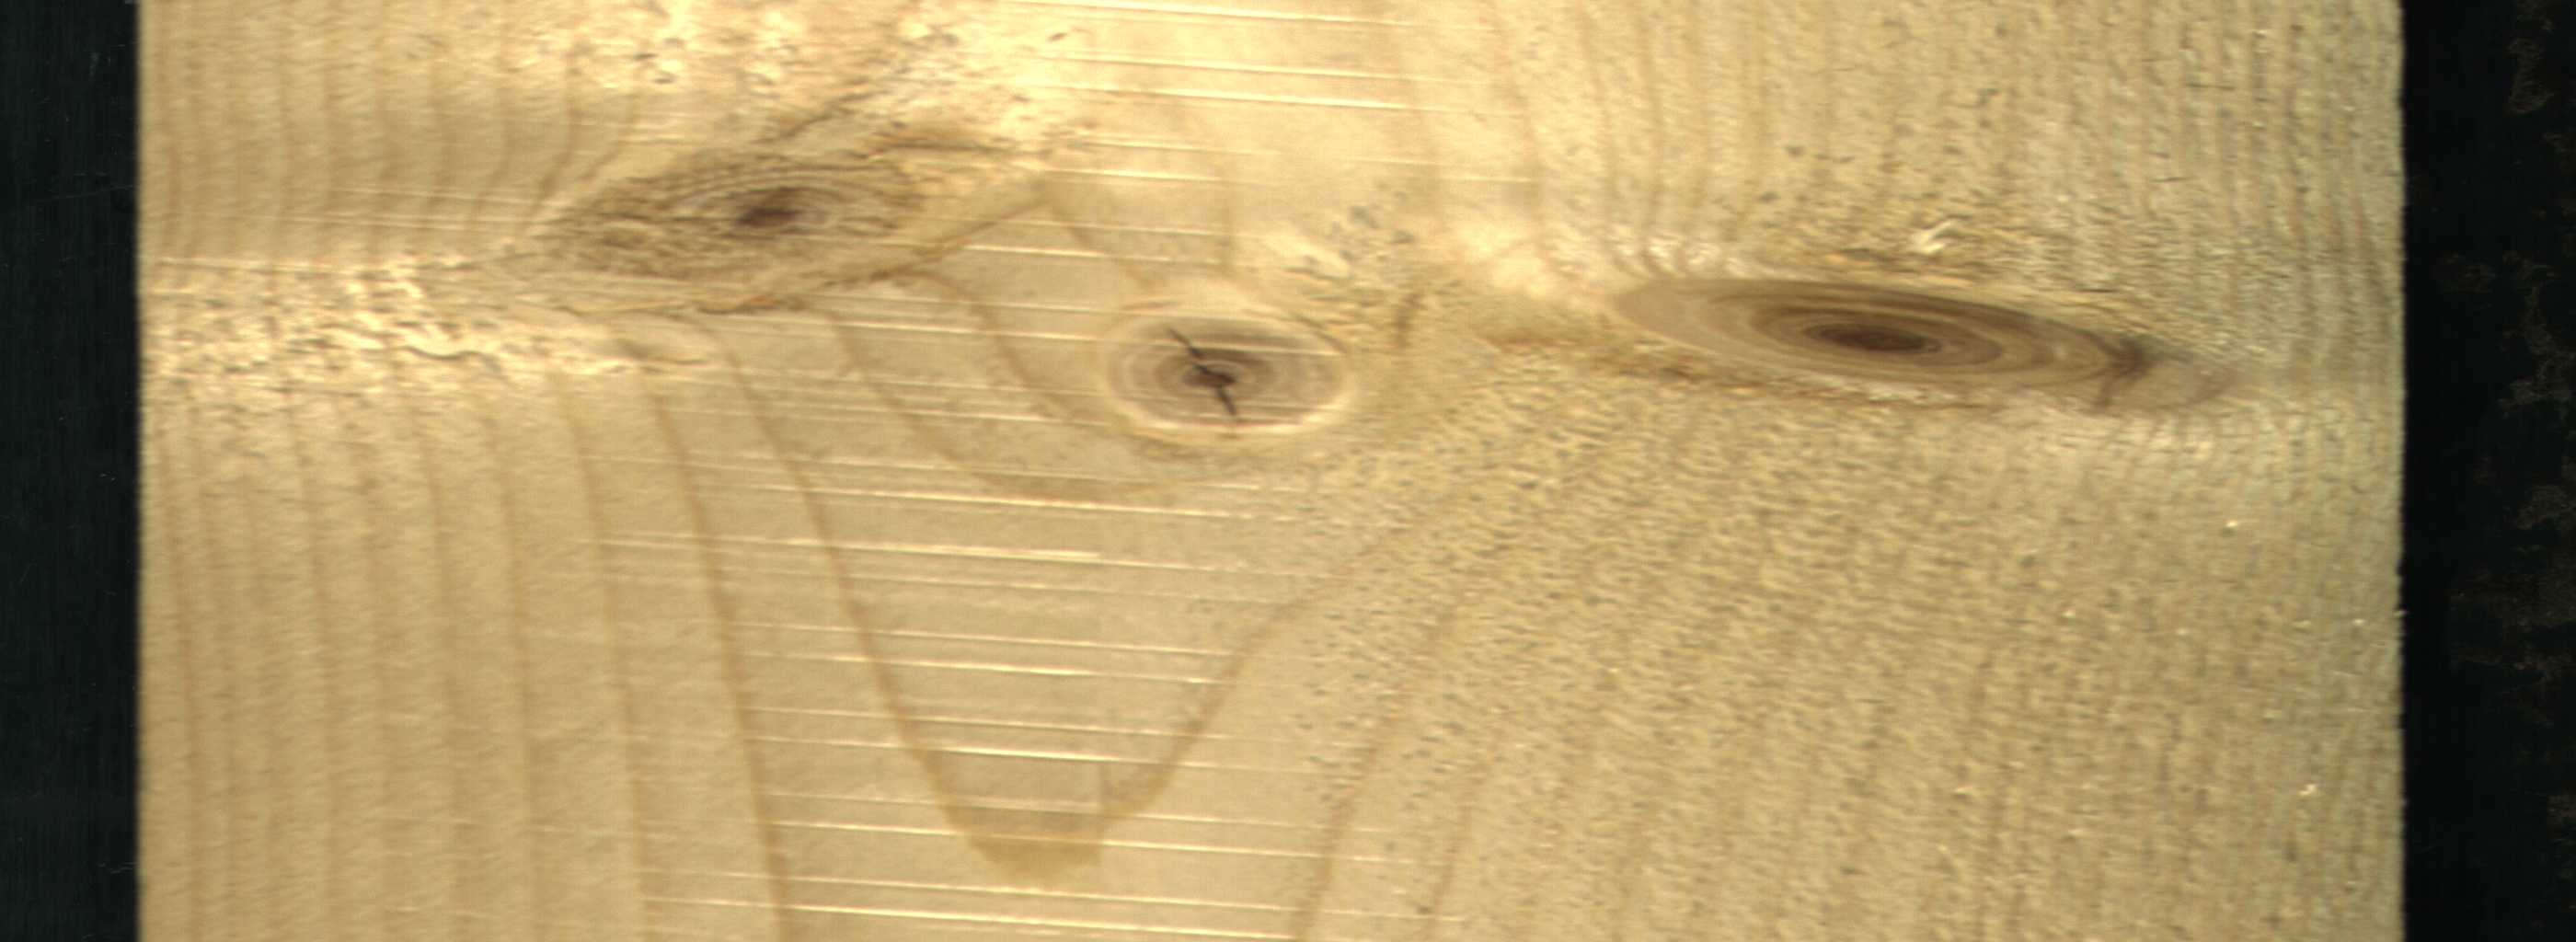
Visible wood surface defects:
knot_with_crack
Live_Knot
Live_Knot